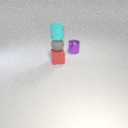
small gray rubber sphere above small red rubber cube